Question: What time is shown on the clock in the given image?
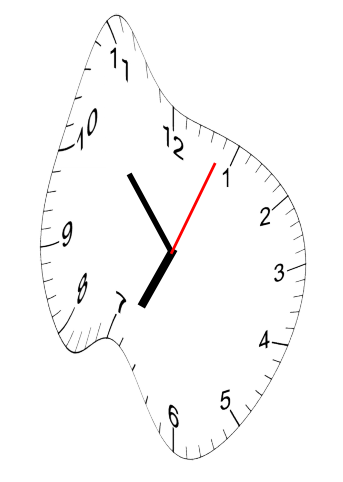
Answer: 06:53:04